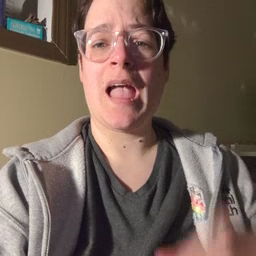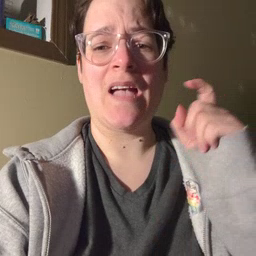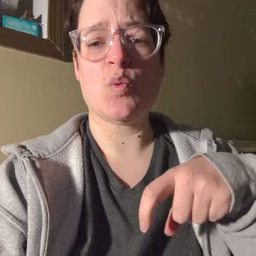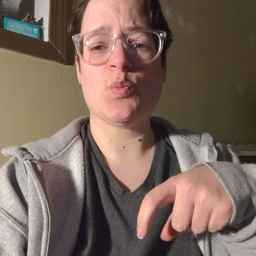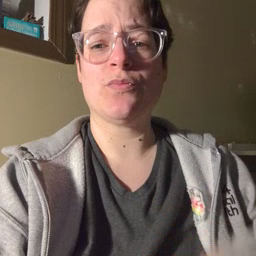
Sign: haveto